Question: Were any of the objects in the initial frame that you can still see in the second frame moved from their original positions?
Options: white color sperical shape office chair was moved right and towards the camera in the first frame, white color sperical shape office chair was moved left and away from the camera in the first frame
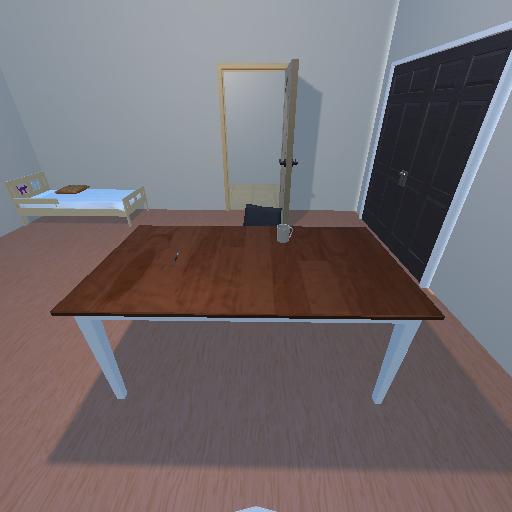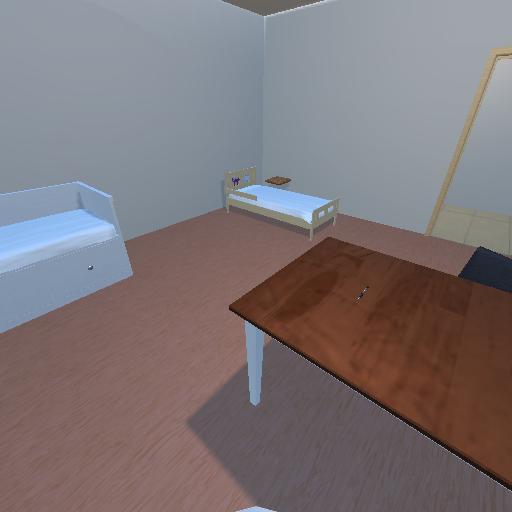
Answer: white color sperical shape office chair was moved right and towards the camera in the first frame